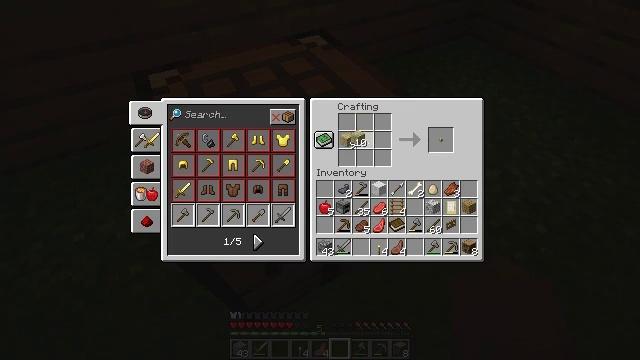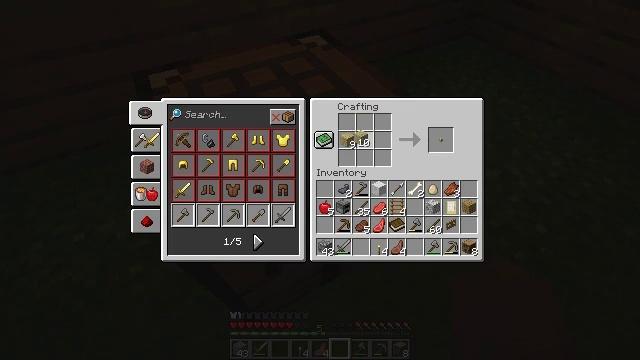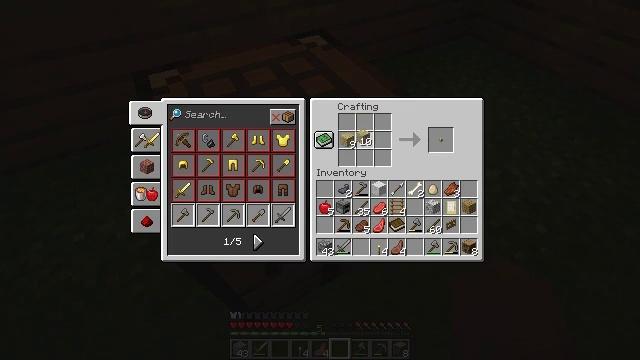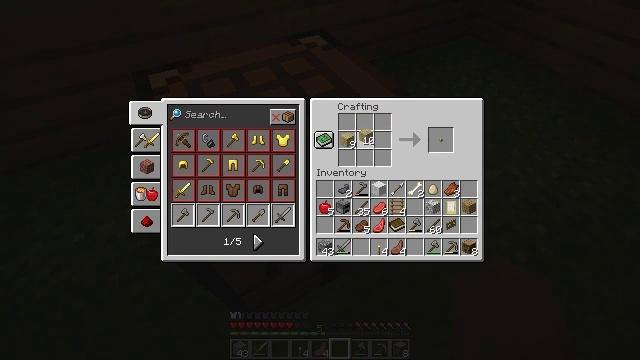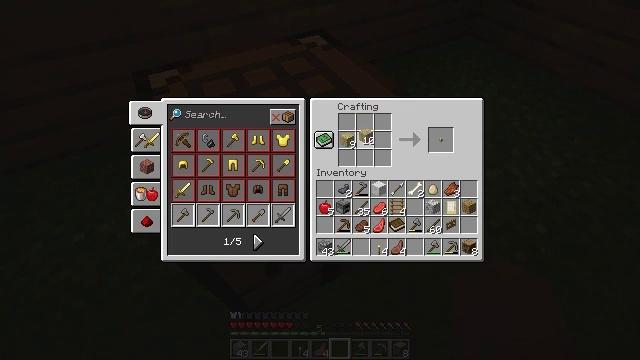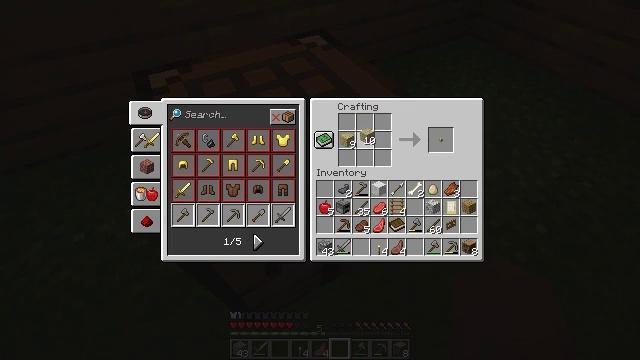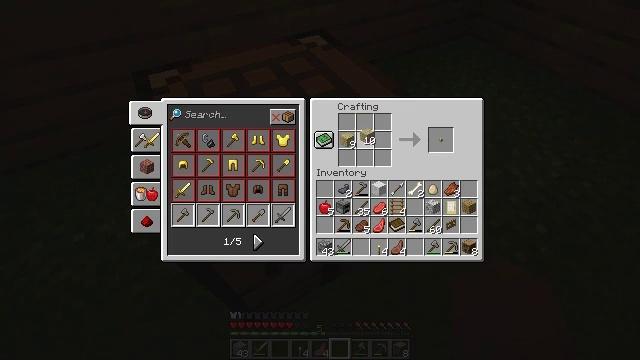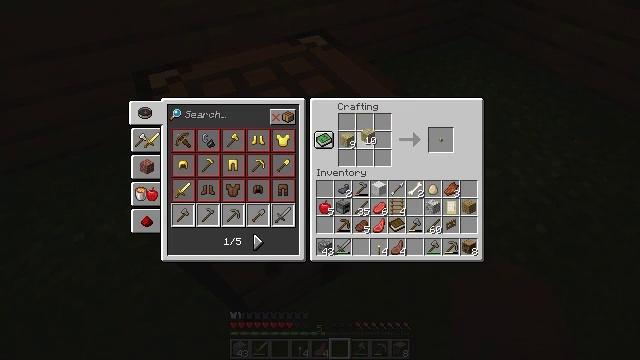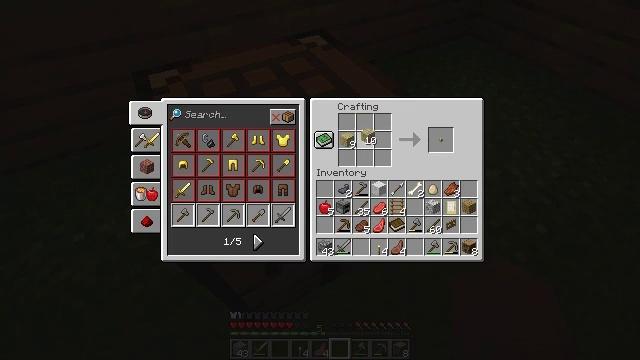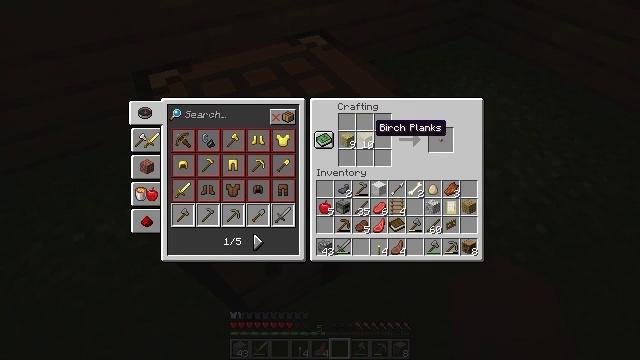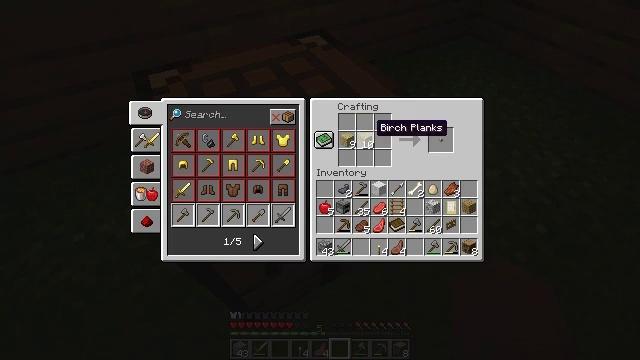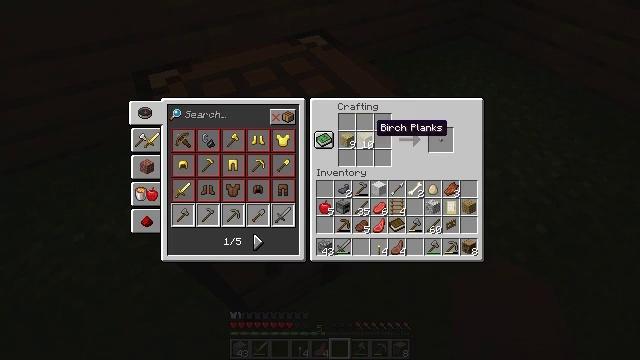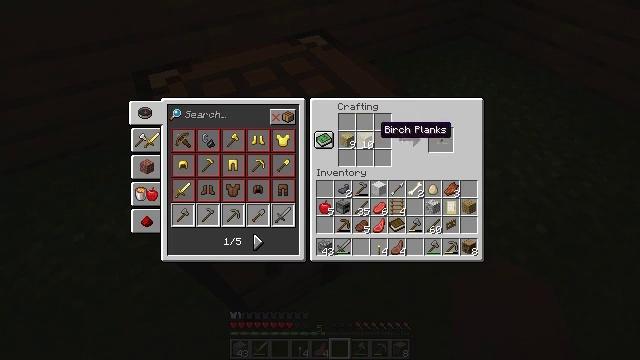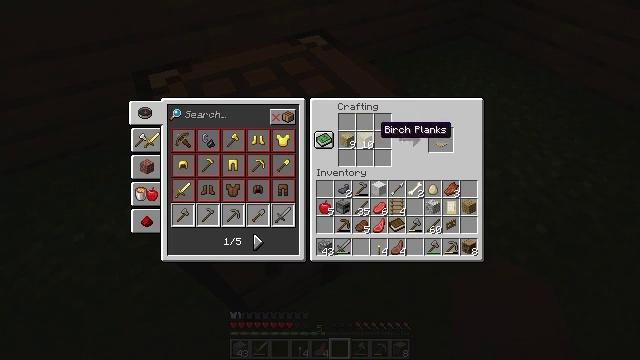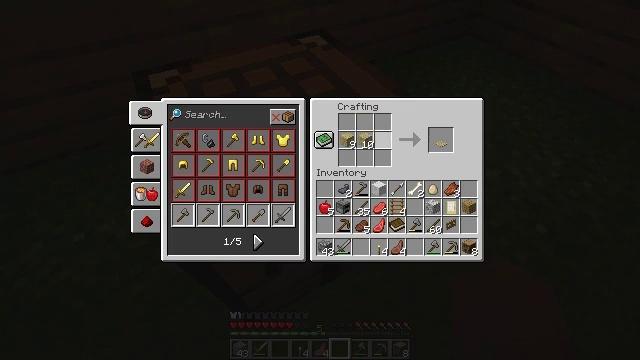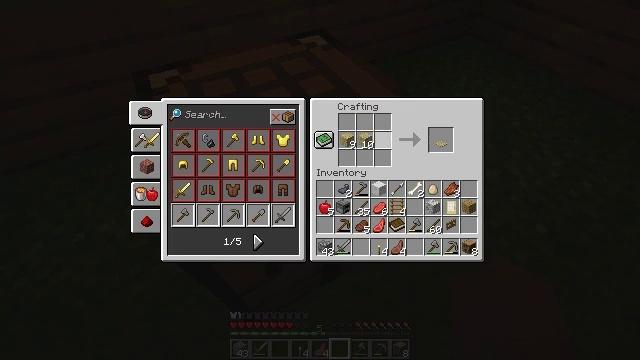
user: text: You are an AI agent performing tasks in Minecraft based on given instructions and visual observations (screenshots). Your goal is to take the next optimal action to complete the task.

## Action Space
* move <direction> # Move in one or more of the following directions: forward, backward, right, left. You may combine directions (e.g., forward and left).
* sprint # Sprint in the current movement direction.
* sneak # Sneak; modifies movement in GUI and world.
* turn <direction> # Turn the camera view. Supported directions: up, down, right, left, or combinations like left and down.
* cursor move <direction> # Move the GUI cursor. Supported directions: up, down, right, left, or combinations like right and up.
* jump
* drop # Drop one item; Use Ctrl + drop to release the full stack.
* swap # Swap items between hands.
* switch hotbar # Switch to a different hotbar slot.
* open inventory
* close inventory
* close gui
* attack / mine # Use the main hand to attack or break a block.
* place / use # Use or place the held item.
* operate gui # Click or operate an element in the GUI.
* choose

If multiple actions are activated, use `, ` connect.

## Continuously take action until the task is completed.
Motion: motion action
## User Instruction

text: Create birch slabs from birch planks using a crafting table.
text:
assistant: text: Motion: no_op
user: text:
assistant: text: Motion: no_op
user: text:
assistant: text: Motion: no_op
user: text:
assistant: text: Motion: no_op
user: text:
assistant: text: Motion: no_op
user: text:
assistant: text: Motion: no_op
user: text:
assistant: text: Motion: operate gui
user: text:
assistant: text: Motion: operate gui
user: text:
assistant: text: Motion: no_op
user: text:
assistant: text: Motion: no_op
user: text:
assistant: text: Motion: no_op
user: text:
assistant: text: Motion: no_op
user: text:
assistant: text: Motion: no_op
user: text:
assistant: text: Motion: no_op
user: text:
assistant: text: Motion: no_op
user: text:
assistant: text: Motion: cursor move right
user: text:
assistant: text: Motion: cursor move right
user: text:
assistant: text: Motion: no_op
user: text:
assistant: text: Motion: no_op
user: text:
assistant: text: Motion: cursor move right and down
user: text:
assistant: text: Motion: cursor move down
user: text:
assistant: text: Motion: no_op
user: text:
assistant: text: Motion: no_op
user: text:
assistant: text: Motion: no_op
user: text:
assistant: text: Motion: no_op
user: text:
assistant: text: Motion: no_op
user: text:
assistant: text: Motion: no_op
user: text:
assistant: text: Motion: no_op
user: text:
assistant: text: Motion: no_op
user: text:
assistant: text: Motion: no_op